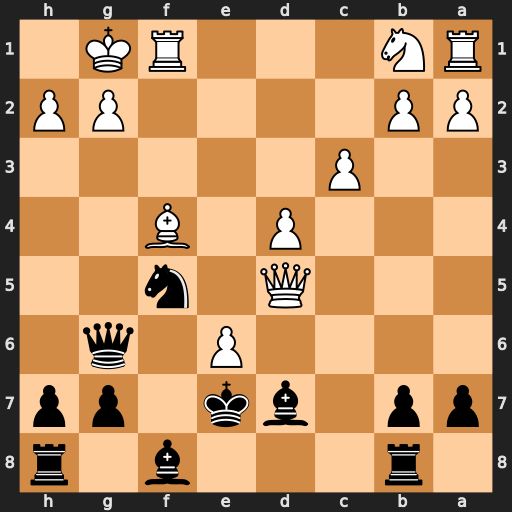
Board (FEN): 1r3b1r/pp1bk1pp/4P1q1/3Q1n2/3P1B2/2P5/PP4PP/RN3RK1
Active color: b
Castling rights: -
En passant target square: -
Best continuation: Bc6 Qxc6 bxc6